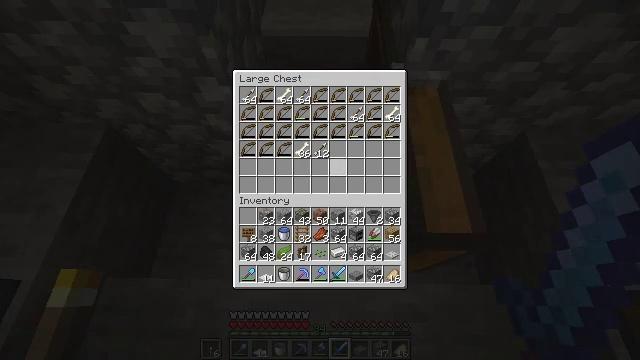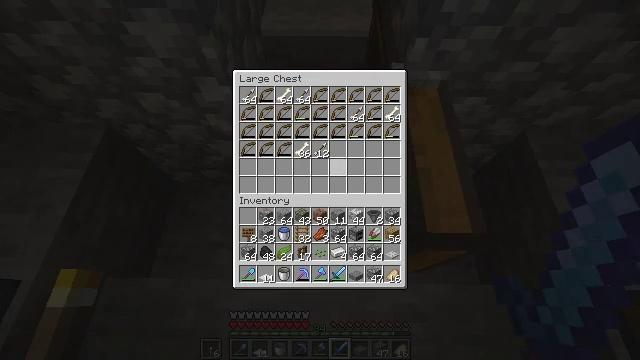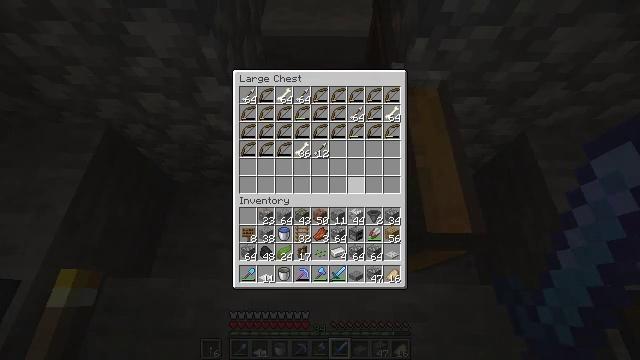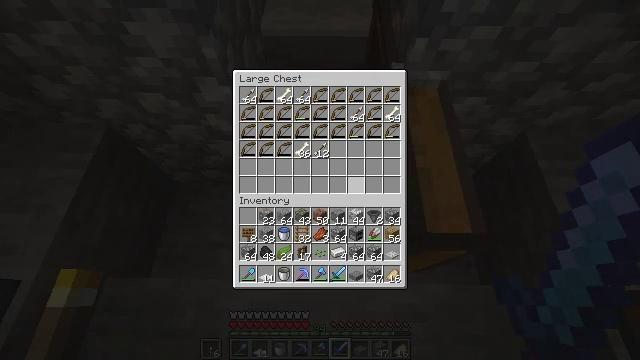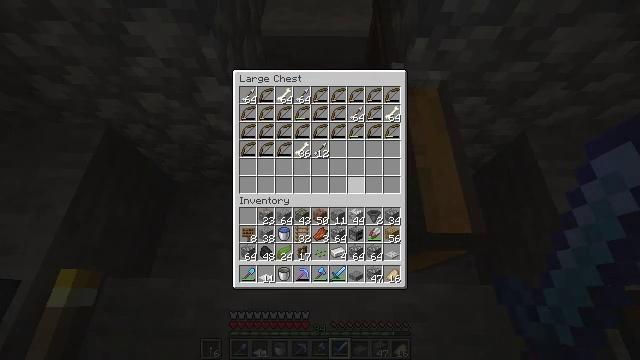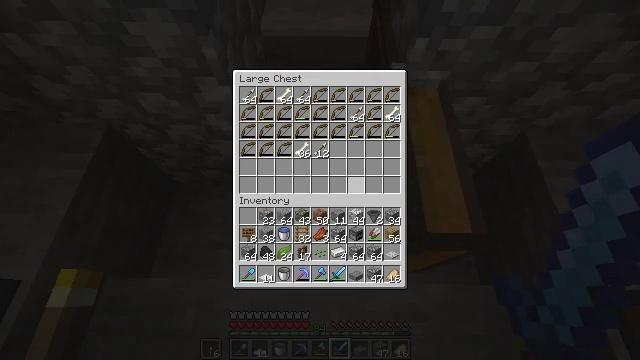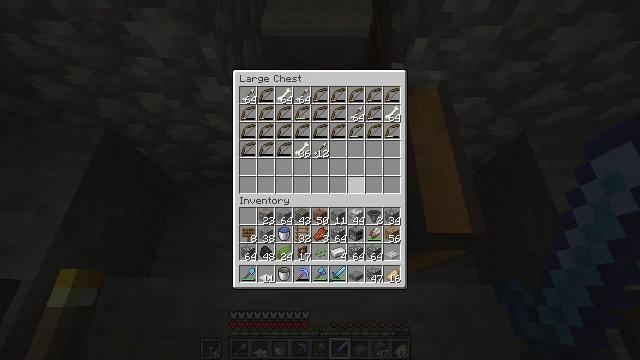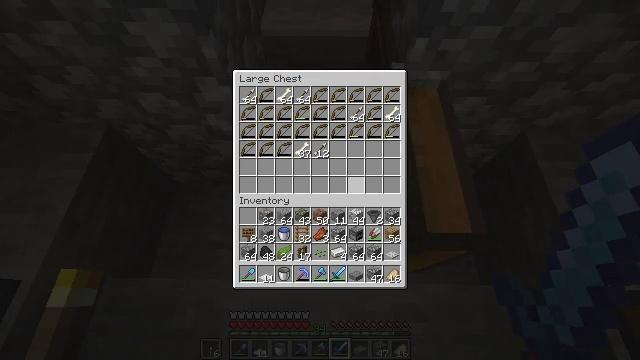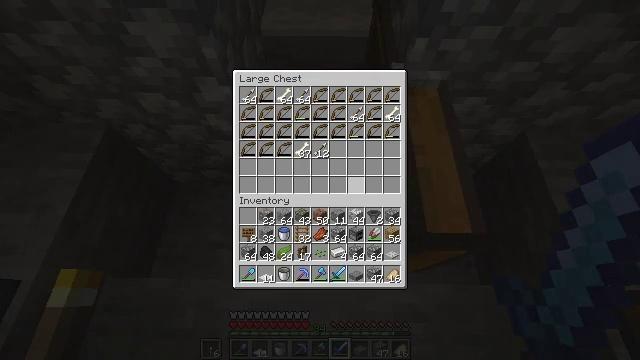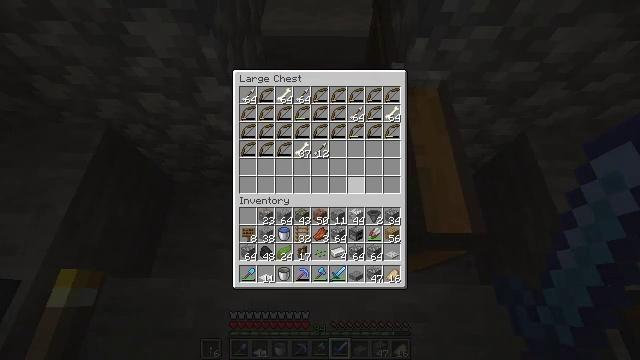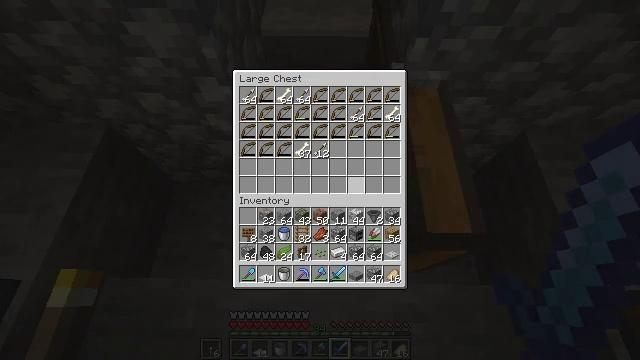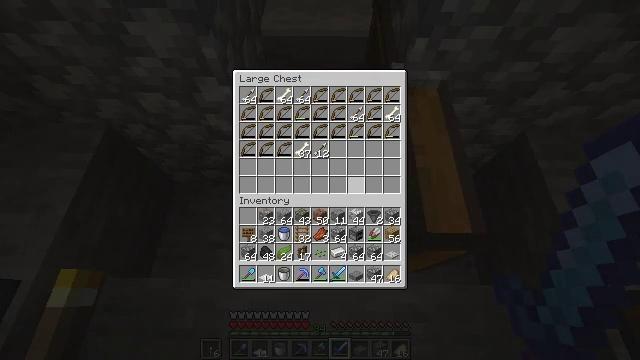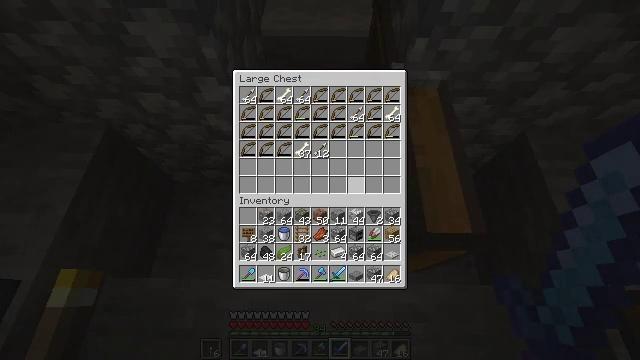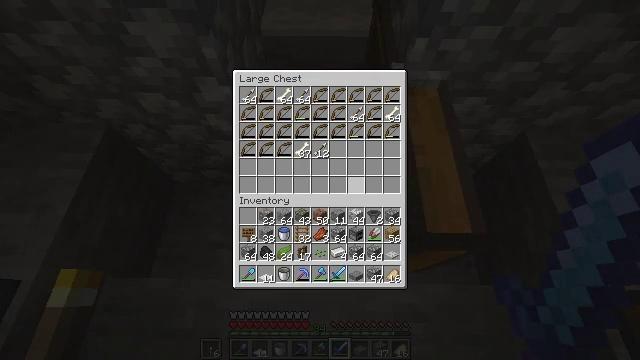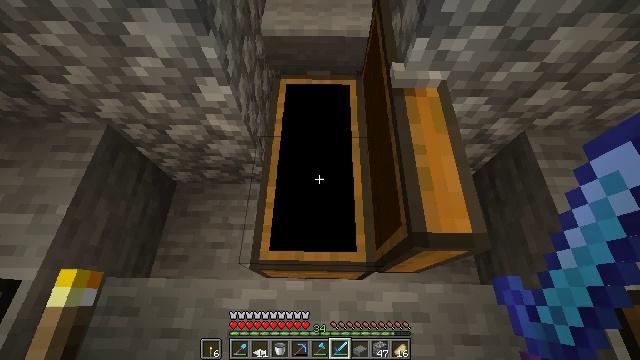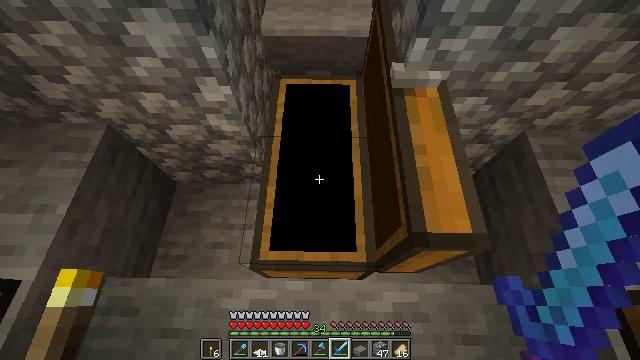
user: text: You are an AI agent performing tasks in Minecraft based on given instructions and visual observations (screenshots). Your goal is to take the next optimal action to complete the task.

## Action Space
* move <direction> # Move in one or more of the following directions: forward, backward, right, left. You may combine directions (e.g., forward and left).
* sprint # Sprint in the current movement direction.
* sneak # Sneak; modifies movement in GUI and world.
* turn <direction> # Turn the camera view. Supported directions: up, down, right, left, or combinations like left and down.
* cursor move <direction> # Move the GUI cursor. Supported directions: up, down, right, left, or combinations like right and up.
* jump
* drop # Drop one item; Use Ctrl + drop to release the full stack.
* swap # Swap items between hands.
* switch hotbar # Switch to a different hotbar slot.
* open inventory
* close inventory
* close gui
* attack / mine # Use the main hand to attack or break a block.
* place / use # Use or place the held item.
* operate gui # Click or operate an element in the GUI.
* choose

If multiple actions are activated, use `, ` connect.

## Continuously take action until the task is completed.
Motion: motion action
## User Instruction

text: Remove a diamond sword from the inventory.
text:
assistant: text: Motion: cursor move right
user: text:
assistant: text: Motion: no_op
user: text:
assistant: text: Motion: no_op
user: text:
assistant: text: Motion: no_op
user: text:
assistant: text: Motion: no_op
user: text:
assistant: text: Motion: no_op
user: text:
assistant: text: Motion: no_op
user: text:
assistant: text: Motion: no_op
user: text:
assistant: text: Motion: no_op
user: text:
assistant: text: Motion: no_op
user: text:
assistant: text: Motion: no_op
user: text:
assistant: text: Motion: no_op
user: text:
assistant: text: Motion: no_op
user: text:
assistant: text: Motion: no_op
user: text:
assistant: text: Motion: close gui
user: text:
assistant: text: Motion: no_op
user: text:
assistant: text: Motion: no_op
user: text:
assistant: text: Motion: no_op
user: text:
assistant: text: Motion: no_op
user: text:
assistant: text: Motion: no_op
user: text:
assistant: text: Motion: no_op
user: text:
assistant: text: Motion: no_op
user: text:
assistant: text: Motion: no_op
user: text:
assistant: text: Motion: no_op
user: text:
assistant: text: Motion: no_op
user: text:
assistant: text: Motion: no_op
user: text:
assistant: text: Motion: no_op
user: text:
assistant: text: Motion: no_op
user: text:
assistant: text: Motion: no_op
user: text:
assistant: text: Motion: no_op